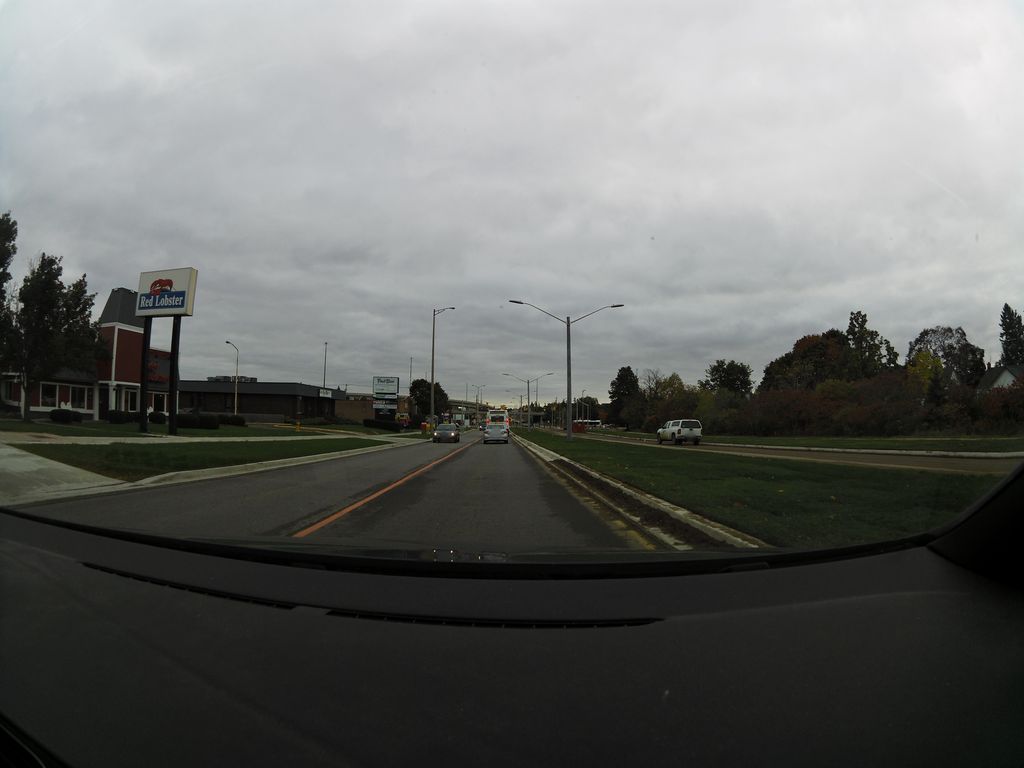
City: kitchener-waterloo